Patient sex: M
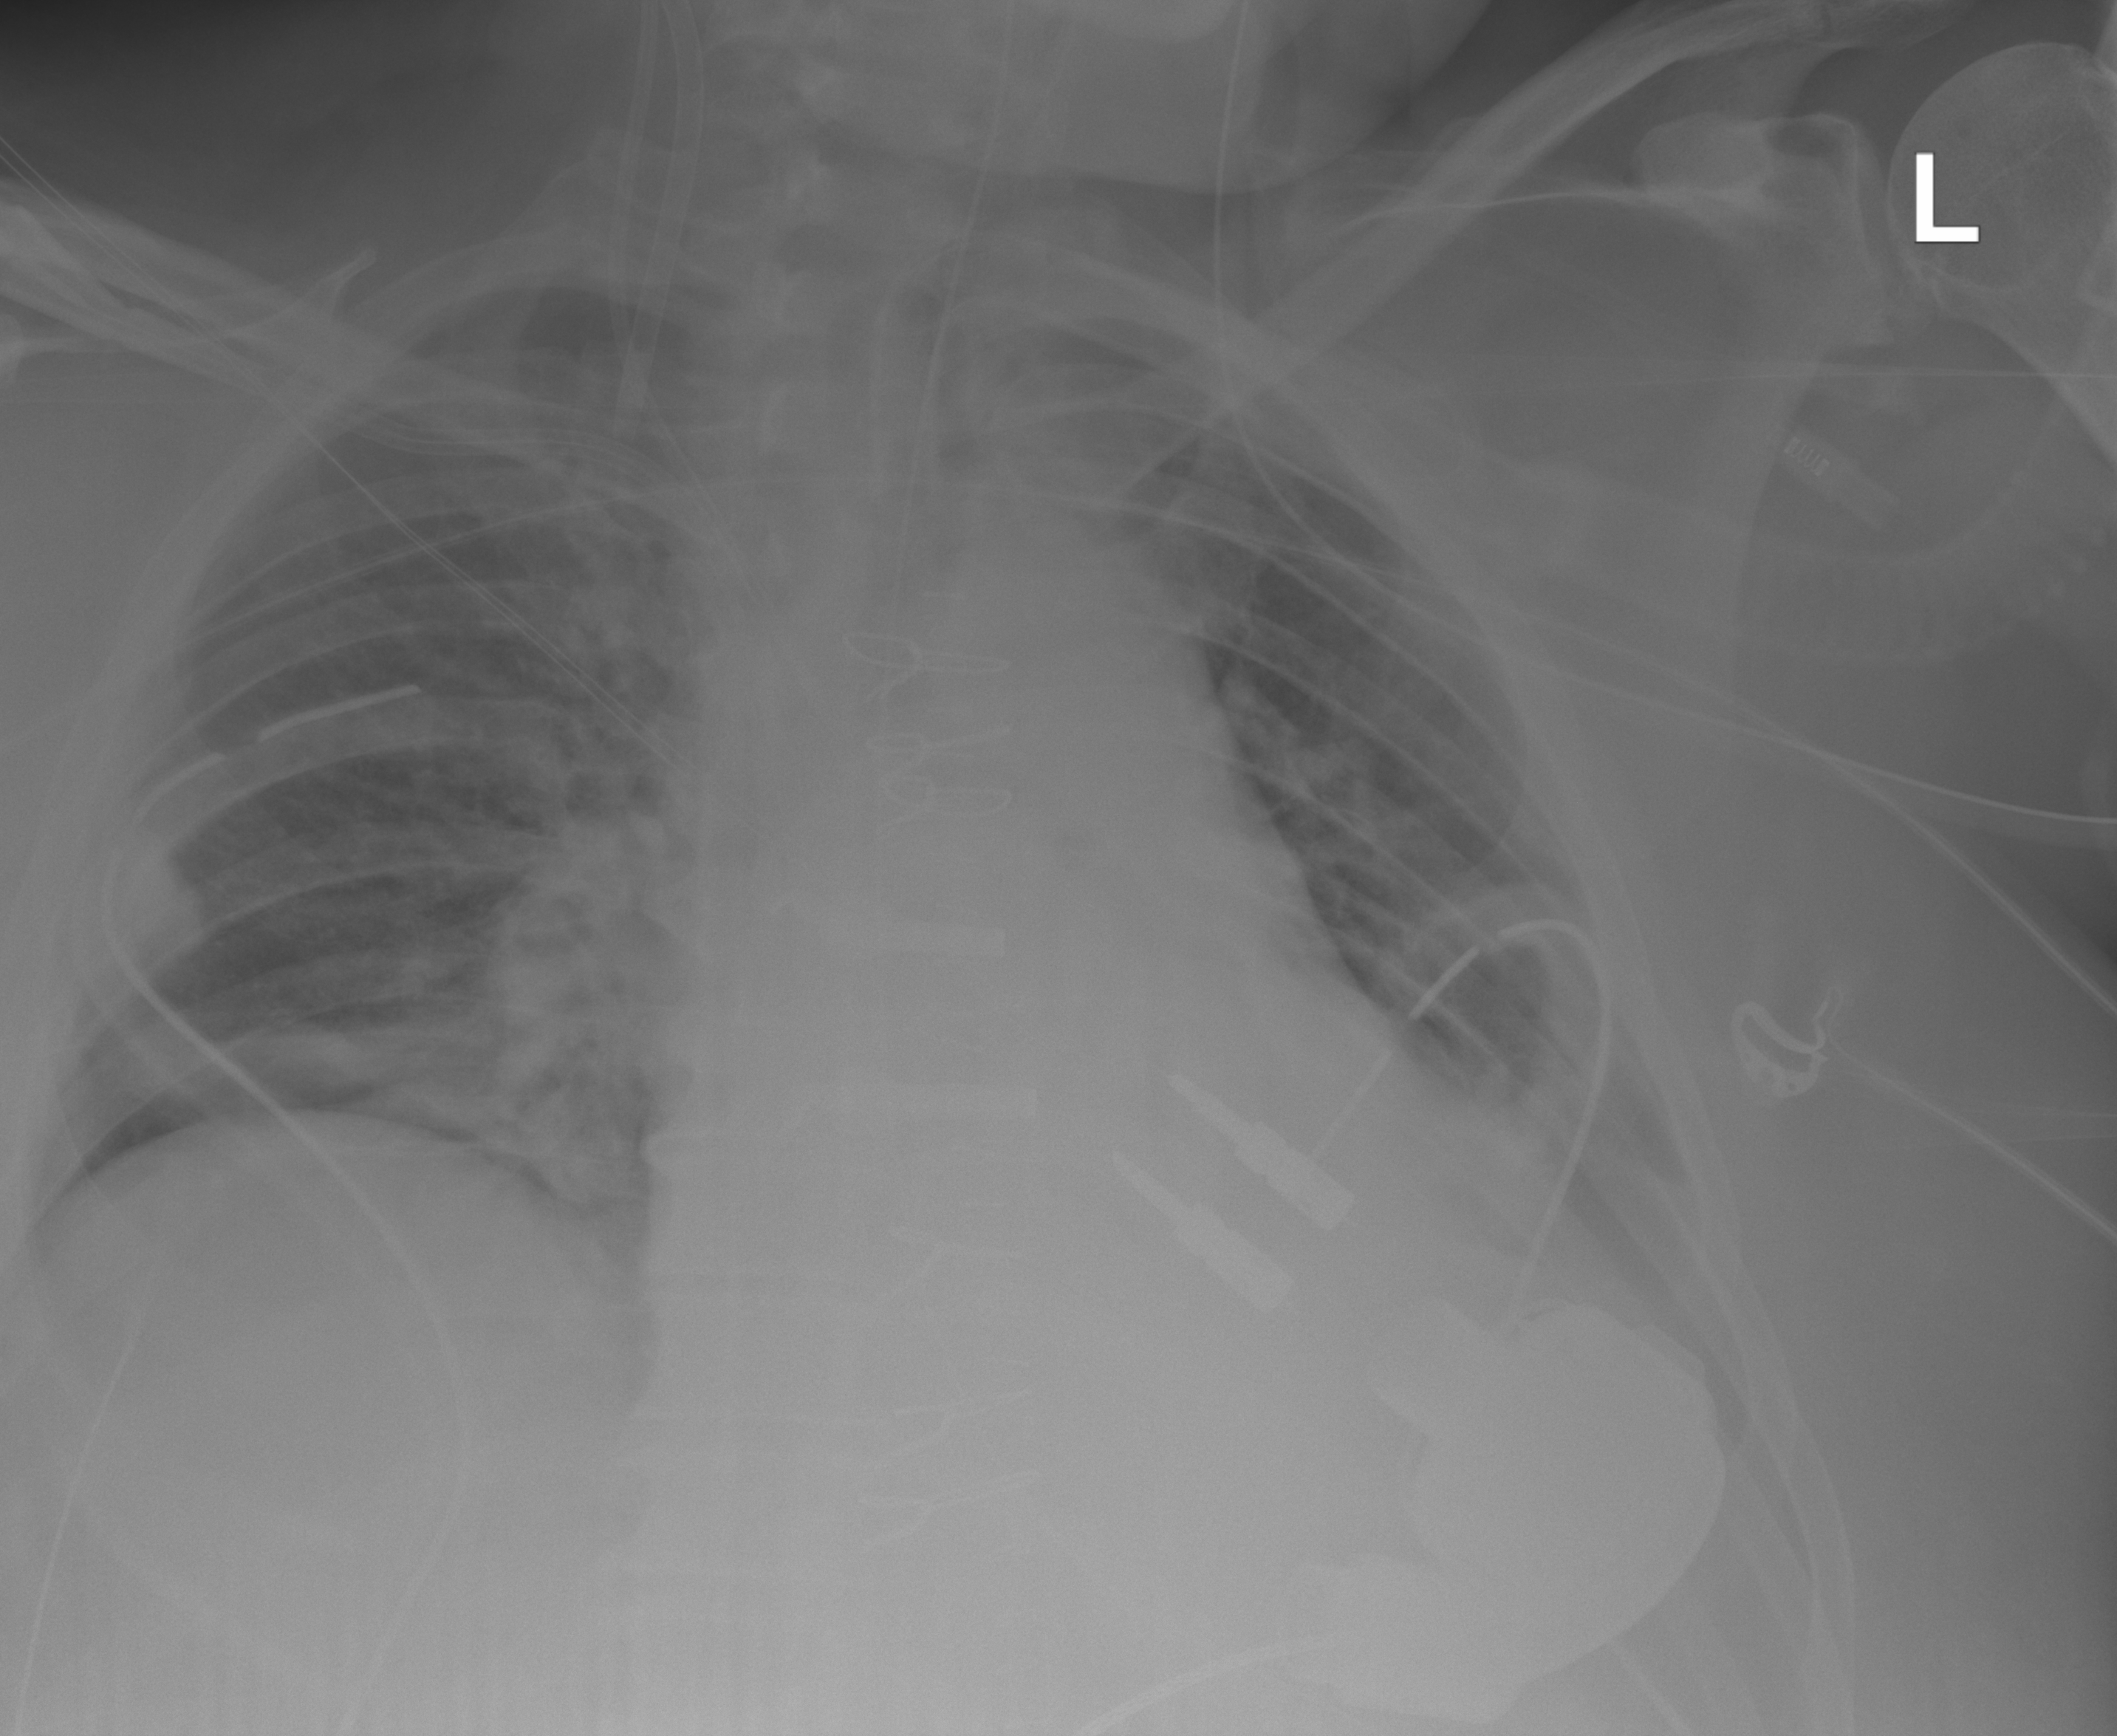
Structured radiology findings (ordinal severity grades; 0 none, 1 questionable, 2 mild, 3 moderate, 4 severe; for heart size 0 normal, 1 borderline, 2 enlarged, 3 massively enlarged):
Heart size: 2
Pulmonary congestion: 0
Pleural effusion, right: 2
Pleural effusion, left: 2
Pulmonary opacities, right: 2
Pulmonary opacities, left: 0
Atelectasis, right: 2
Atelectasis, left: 2